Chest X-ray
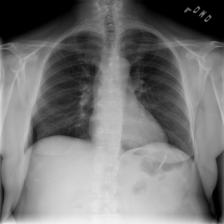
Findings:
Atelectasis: negative
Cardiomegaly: negative
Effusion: negative
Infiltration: negative
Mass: negative
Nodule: negative
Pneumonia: negative
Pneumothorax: negative
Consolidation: negative
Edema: negative
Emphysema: negative
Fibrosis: negative
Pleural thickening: negative
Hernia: negative